Interaction volume radius: 10 \u00c5
Interaction volume height: 10 \u00c5
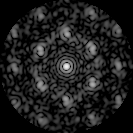
Disorder parameter: 0.5524